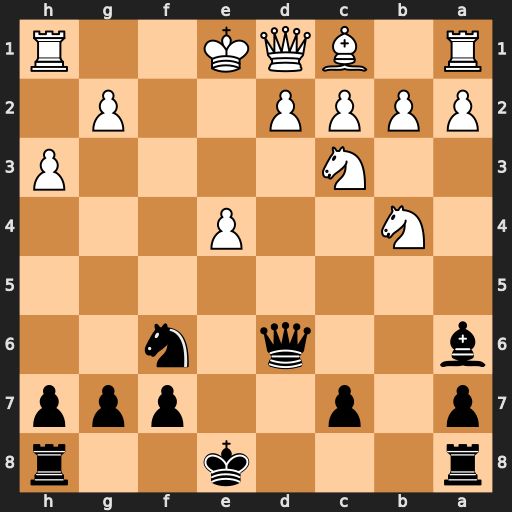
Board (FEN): r3k2r/p1p2ppp/b2q1n2/8/1N2P3/2N4P/PPPP2P1/R1BQK2R
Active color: b
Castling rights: KQkq
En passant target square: -
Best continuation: Qg3#